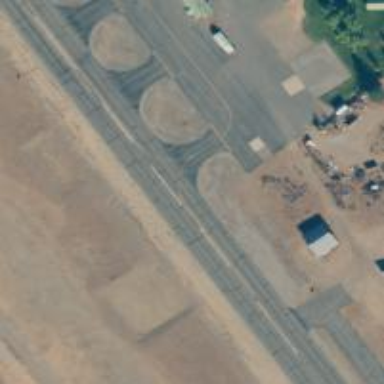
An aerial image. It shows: View of taxiway at the airport.